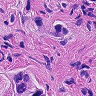
Metastatic tissue present: yes